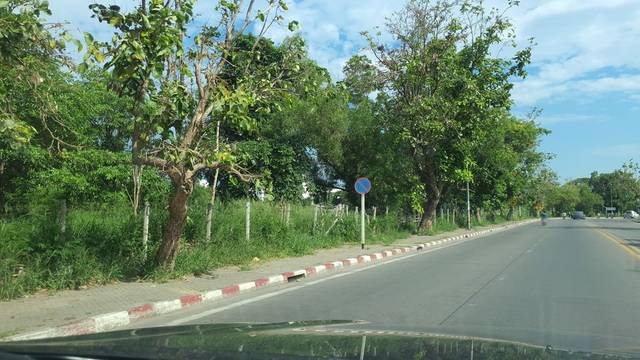
Region: Thailand
Coordinates: 18.803, 98.995